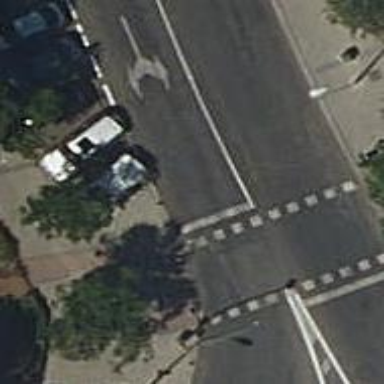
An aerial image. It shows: Road with traffic signals.